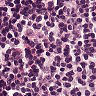
Metastatic tissue present: no